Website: crate-barrel
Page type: account-dashboard
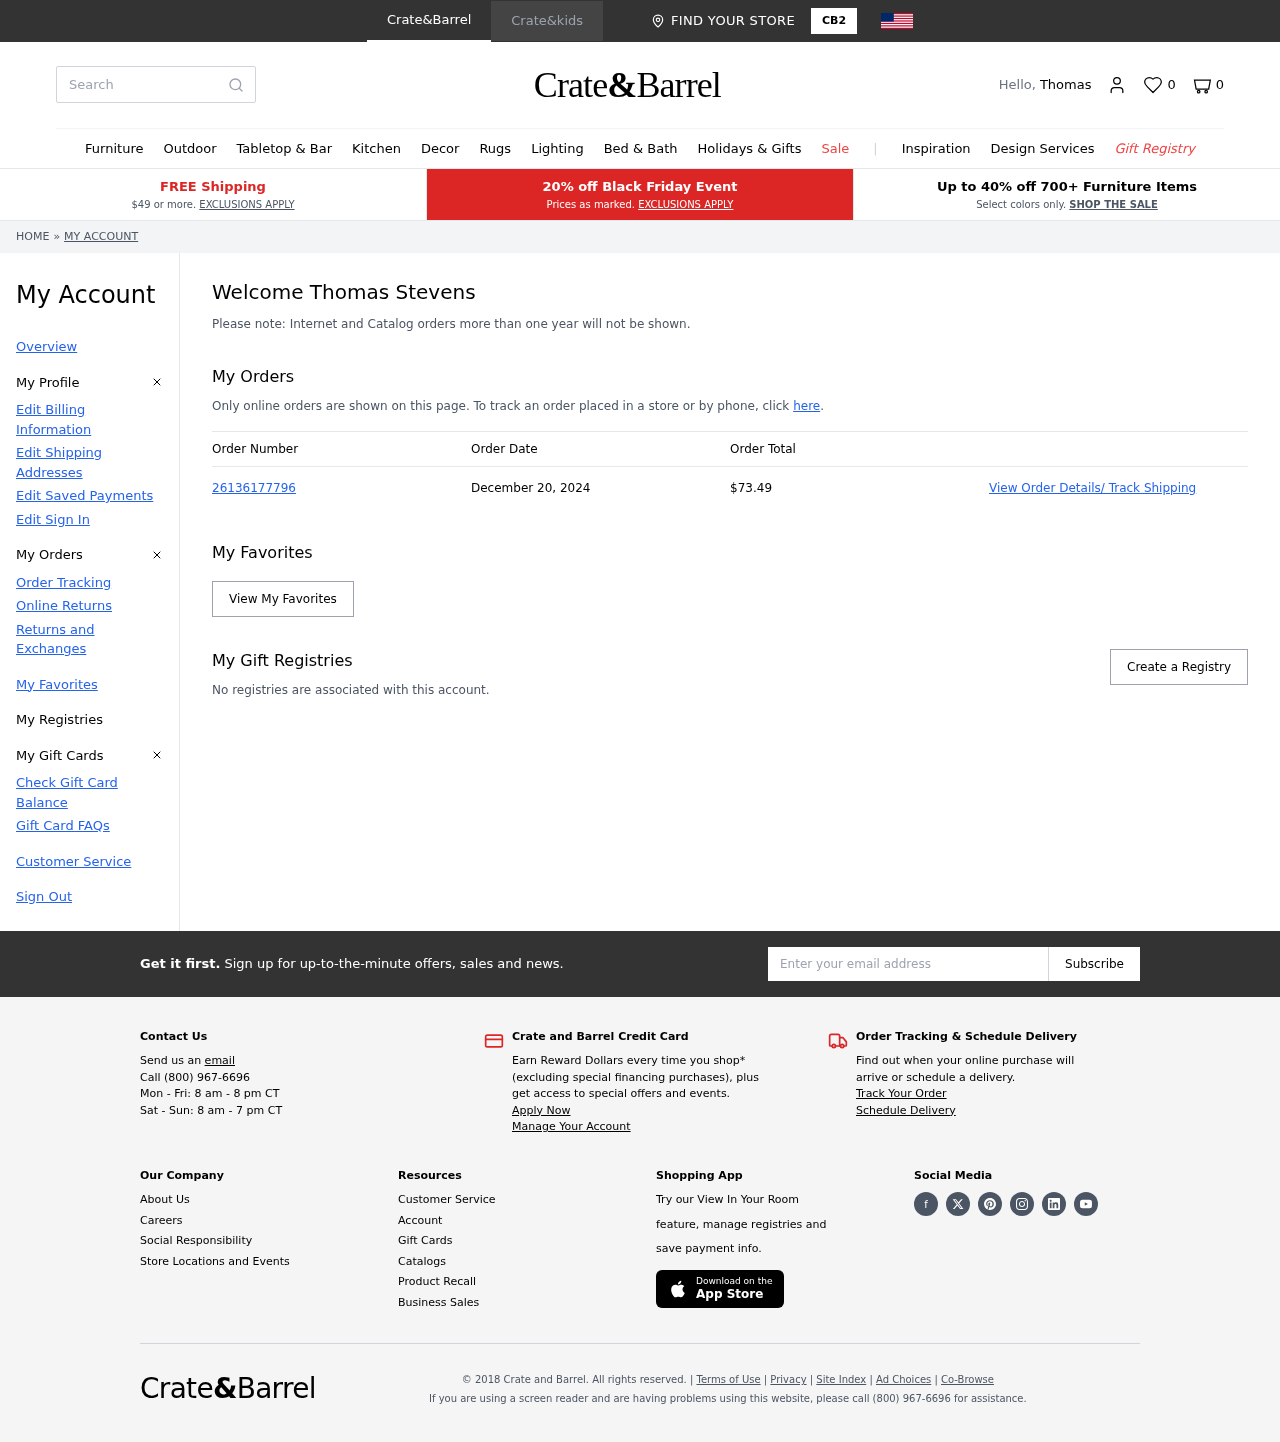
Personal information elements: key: PII_EMAIL
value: thomas_stevens@gmail.com
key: PII_FIRSTNAME
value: Thomas
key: PII_FULLNAME
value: Thomas Stevens
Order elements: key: ORDER_NUM_ITEMS
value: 0
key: ORDER_NUMBER
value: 26136177796
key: ORDER_DATE
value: December 20, 2024
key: ORDER_TOTAL
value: $73.49
Search elements: key: HEADER_SEARCH
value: Search
Other elements: key: FAVORITES_COUNT
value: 0